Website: crate-barrel
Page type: account-selection
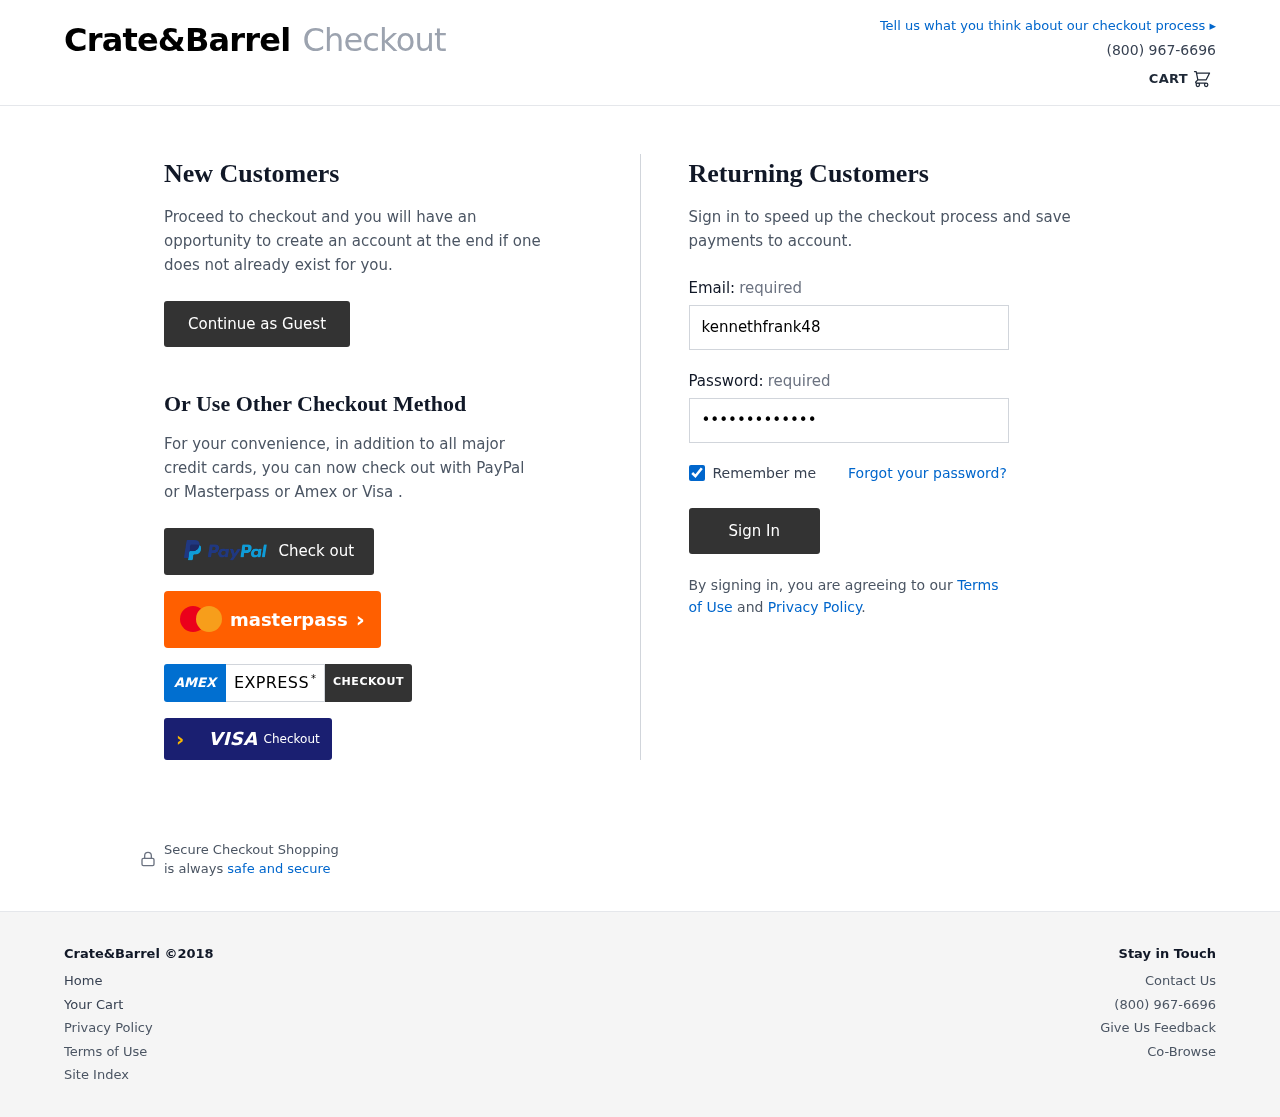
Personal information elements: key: PII_LOGIN_USERNAME
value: kennethfrank48